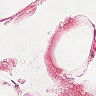
Metastatic tissue present: no